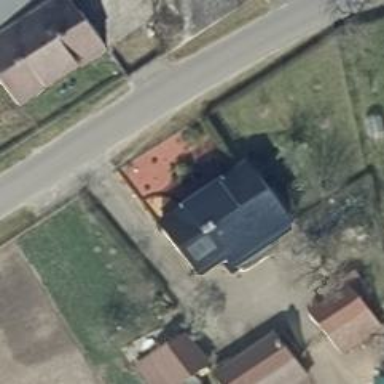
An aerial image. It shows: Black building with gabled roof oriented along its length.